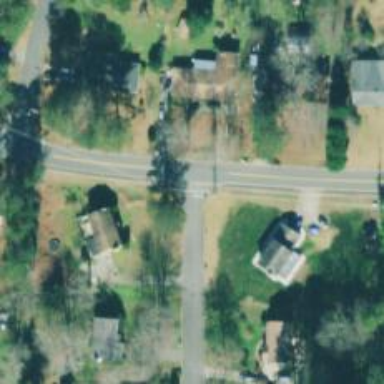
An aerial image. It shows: Road with stop sign.